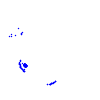
Particle: kaon